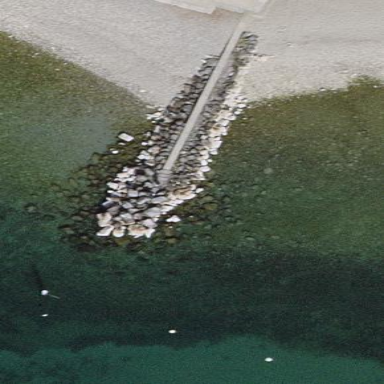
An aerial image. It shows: Groyne structure.